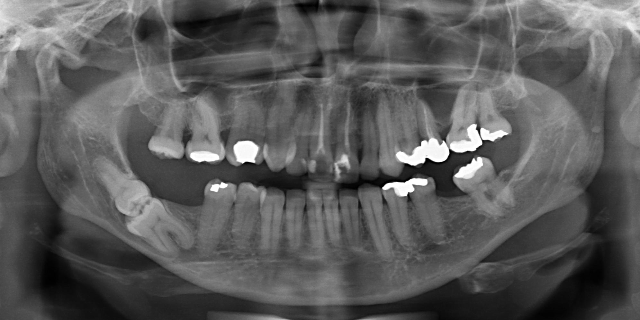
adult